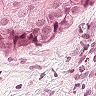
Metastatic tissue present: yes